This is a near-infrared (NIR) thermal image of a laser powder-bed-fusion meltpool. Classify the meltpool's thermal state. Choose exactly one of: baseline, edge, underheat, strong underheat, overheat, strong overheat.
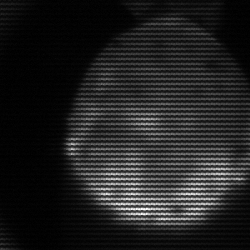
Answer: edge